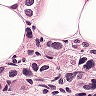
Metastatic tissue present: yes